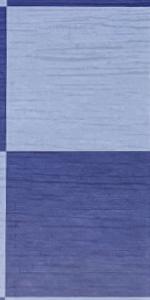
Label: Empty